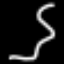
Label: squiggle